Field crop: maize
Growth stage: 2
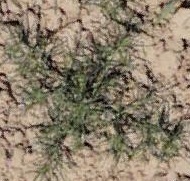
Species: salsola